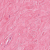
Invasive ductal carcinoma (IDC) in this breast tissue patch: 0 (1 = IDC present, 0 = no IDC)